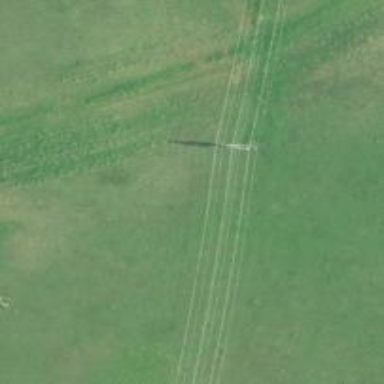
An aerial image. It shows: H-frame designed tower for power lines.